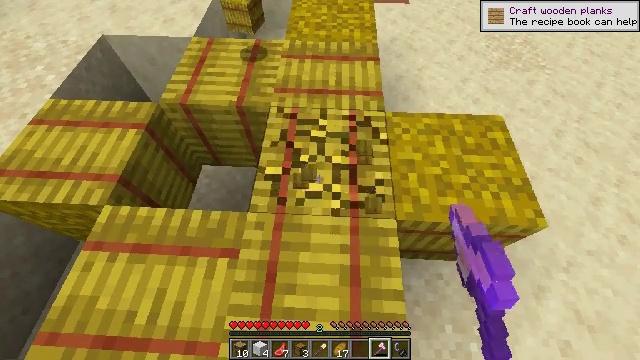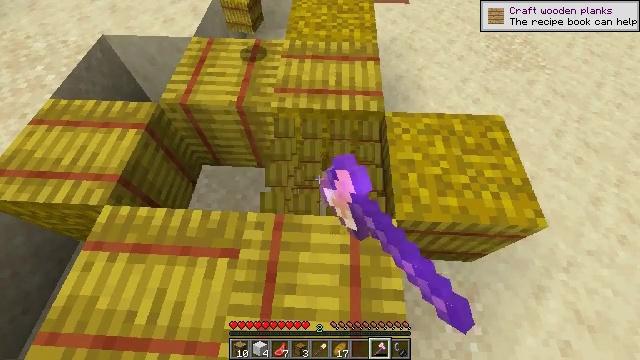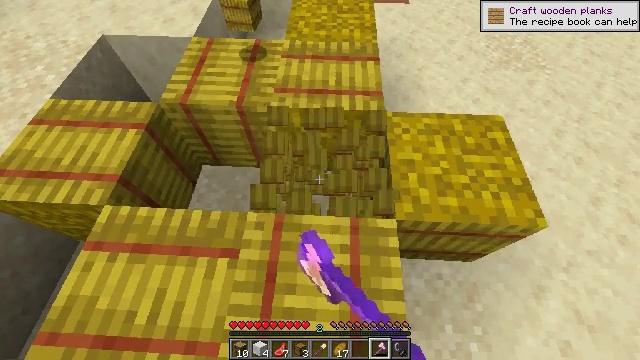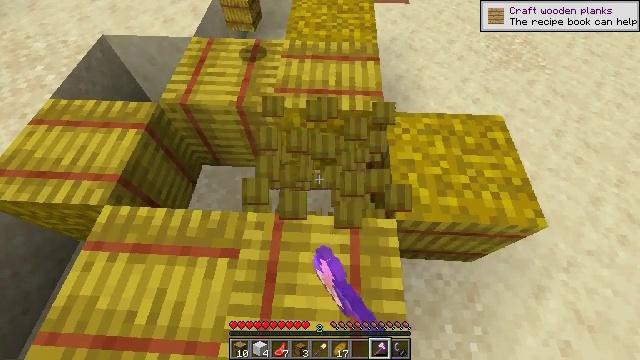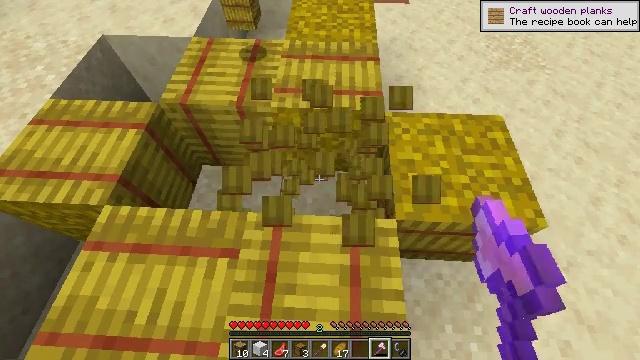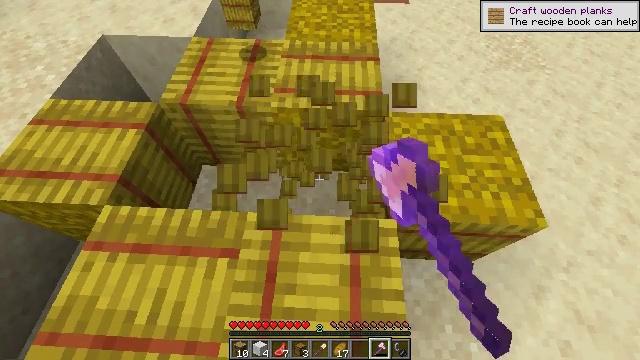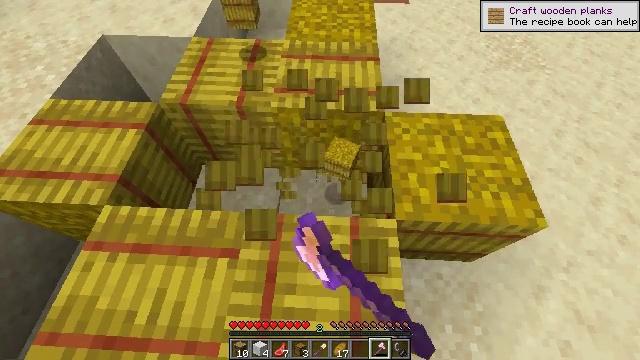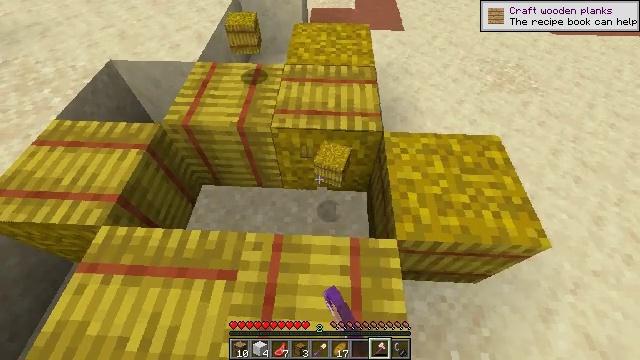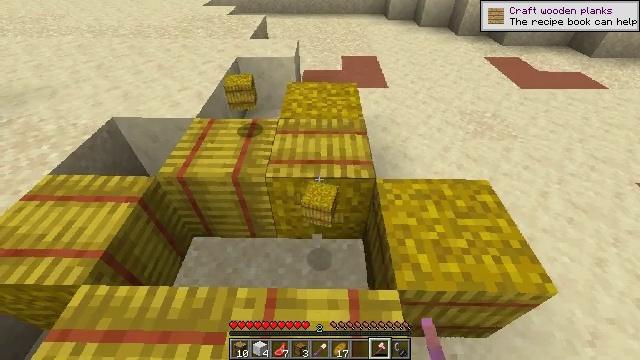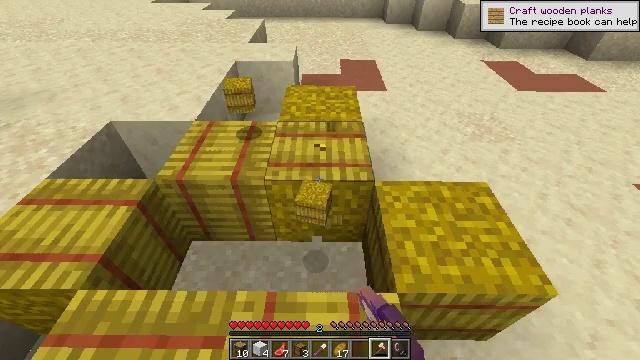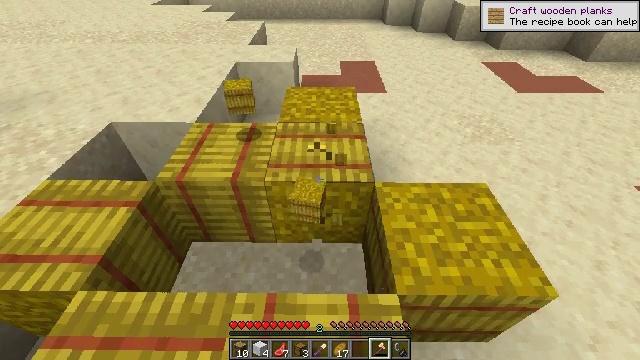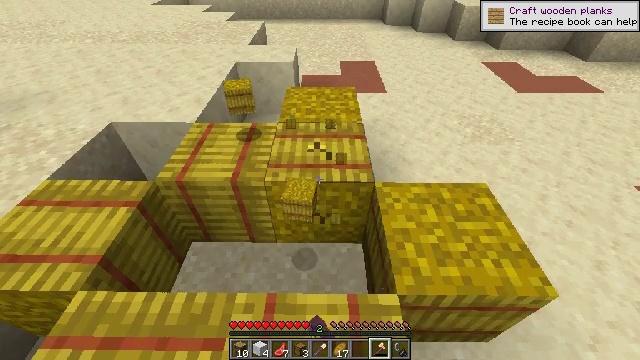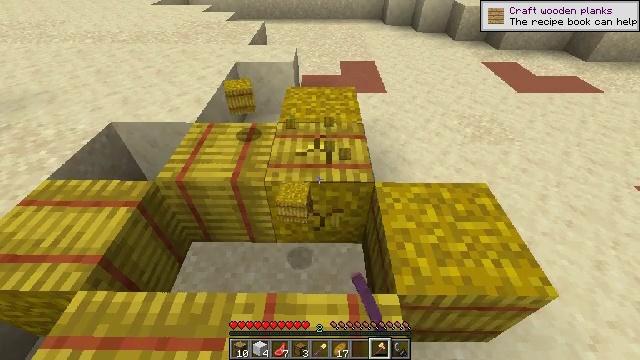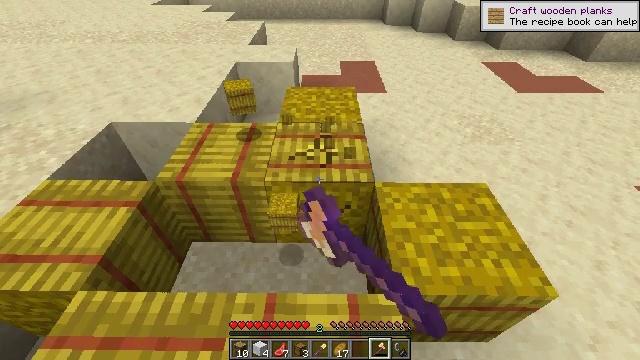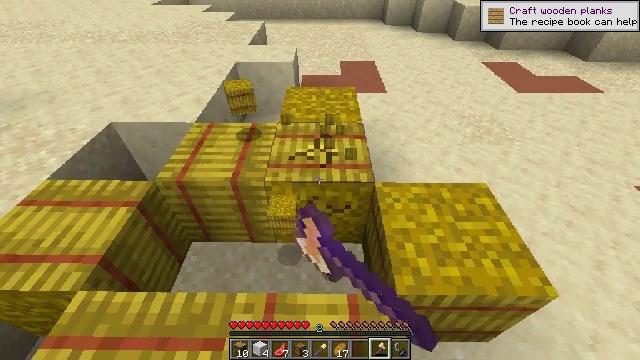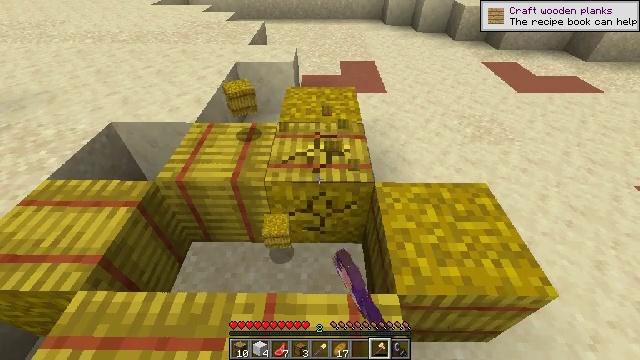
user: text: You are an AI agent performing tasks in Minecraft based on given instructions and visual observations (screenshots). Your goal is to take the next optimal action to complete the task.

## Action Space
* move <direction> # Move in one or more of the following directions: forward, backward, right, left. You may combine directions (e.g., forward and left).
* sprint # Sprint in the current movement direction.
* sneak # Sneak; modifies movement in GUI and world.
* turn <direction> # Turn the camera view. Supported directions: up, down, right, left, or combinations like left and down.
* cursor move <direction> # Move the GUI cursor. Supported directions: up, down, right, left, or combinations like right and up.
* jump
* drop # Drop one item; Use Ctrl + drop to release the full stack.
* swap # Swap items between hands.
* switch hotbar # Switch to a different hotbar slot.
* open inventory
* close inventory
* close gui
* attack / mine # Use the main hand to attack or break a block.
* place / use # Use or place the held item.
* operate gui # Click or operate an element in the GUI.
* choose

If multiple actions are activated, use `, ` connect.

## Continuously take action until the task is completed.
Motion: motion action
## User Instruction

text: Break the hay block to collect it.
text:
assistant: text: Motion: attack / mine
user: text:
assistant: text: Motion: attack / mine
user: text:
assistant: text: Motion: attack / mine
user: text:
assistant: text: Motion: attack / mine
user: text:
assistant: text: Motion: attack / mine
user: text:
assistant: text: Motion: attack / mine
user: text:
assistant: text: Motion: turn up, attack / mine
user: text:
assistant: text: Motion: turn right and up, attack / mine
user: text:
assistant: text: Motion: attack / mine
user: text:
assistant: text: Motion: attack / mine
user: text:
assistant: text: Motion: attack / mine
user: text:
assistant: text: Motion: attack / mine
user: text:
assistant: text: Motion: attack / mine
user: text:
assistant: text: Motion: attack / mine
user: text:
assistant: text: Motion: attack / mine
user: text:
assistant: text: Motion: attack / mine
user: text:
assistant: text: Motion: attack / mine
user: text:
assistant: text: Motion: attack / mine
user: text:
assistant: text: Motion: attack / mine
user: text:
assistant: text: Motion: attack / mine
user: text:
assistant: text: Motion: attack / mine
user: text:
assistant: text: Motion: attack / mine
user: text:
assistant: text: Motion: attack / mine
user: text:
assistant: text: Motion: attack / mine
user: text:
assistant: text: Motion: attack / mine
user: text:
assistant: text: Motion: attack / mine
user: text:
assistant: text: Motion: move forward, attack / mine
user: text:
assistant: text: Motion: move forward, attack / mine
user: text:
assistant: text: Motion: move forward, attack / mine
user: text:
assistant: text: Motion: move forward, attack / mine